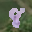
Label: 8